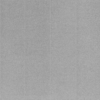
Label: dusty